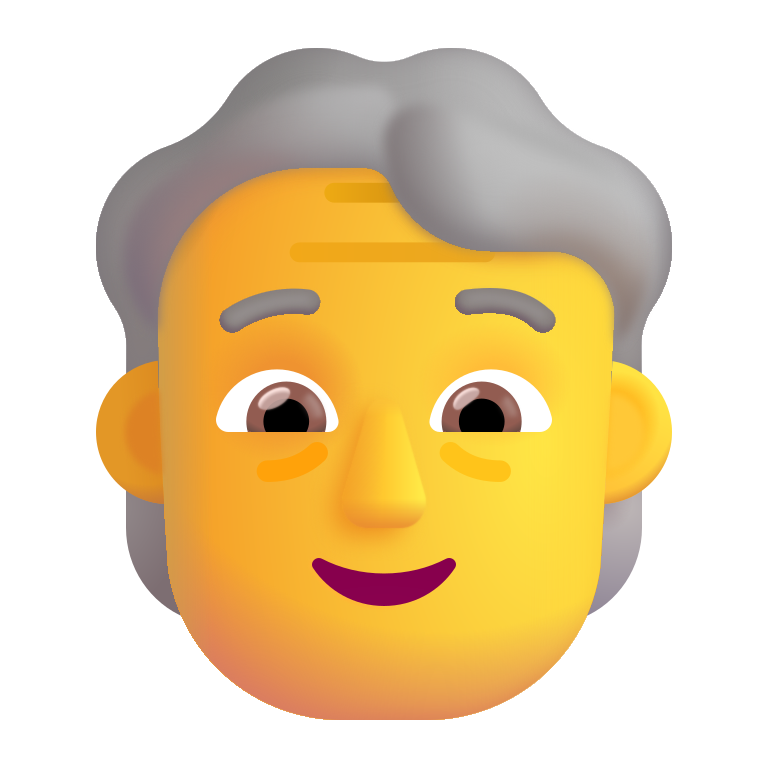
older person color default